Question: Here it is

HTML Code
'''
<iframe id="sq-card-number" name="sq-card-number" class="sq-input" frameborder="0" width="100%" scrolling="no" height="18" src="https://pci-connect.squareup.com/v2/iframe?type=cardNumber&amp;app_id=sandbox-sq0idp-tVvPe-svMrqgtzNNRvmStg" allowpaymentrequest="true"></iframe>
'''
Below Thing is Script,And Get fails for Input Text Keyword
'''
Select Frame xpath=//iframe[contains(@id,'sq-card-number')]
Input Text id=sq-card-number Iframe
'''
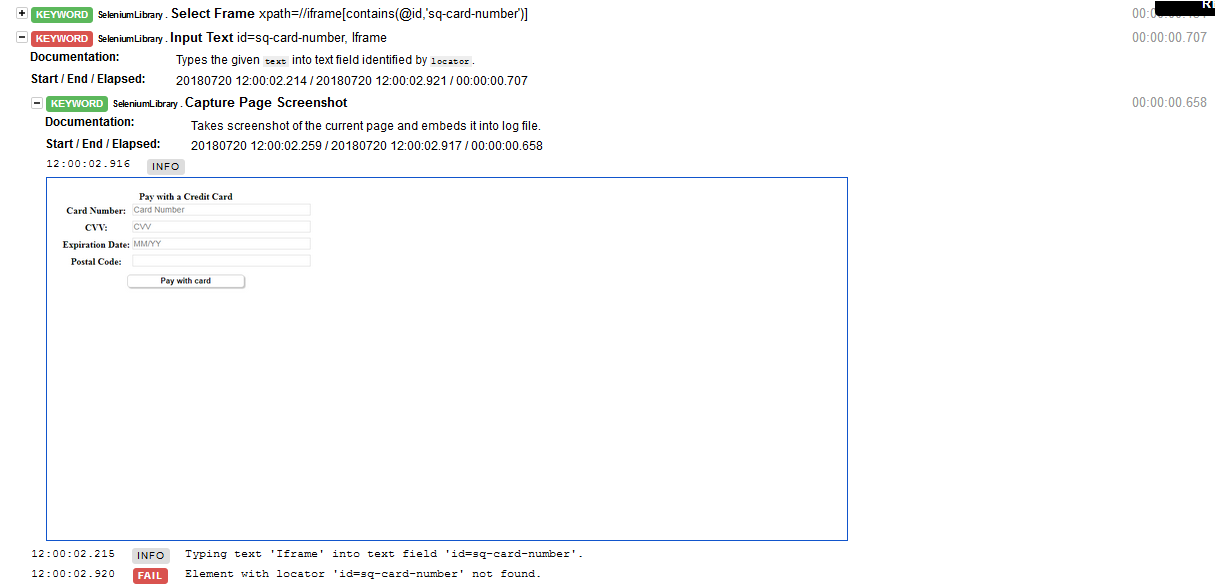
Answer: You do not differ two different element IDs - you need to select the iframe content first (Select Frame) and then you have to wait for your textbox to appear within the iframe - and wait for this. Unfortunately this is not stated above so: find your text input ID and make sure you replace it in the code example below.
'''
Wait Until Page Contains id=sq-card-number
Select Frame id=sq-card-number
Wait Until Page Contains Element id=myTextFieldElement
Wait Until Element Is Visible id=myTextFieldElement
Input Text id=myTextFieldElement Iframe
'''